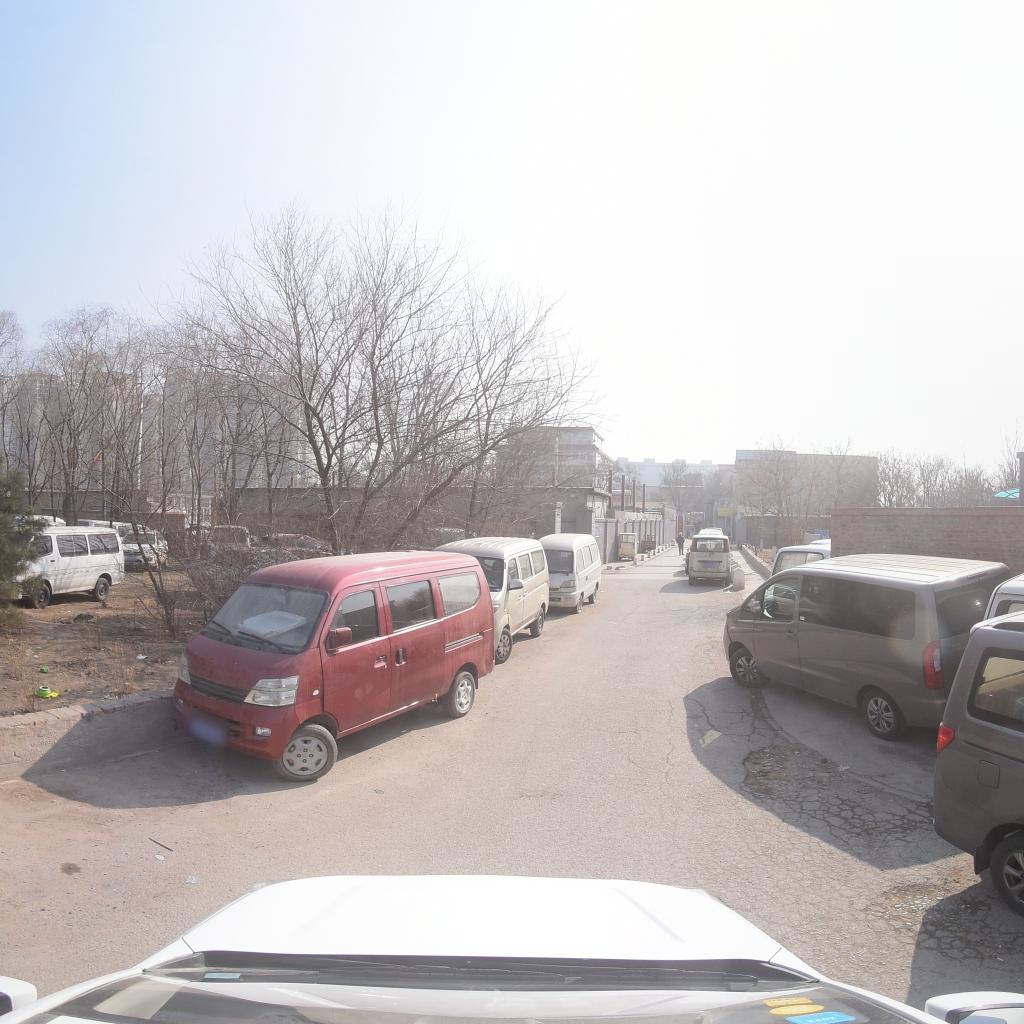
Region: Fengtai
Road damage annotations: alligator crack, pothole